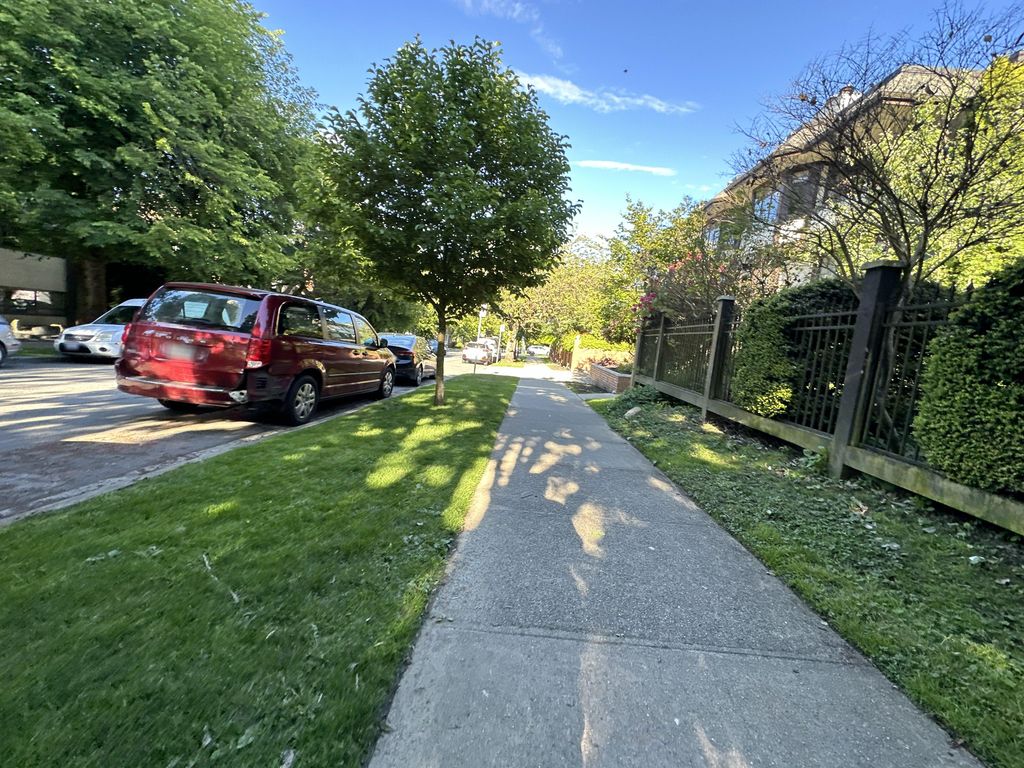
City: vancouver